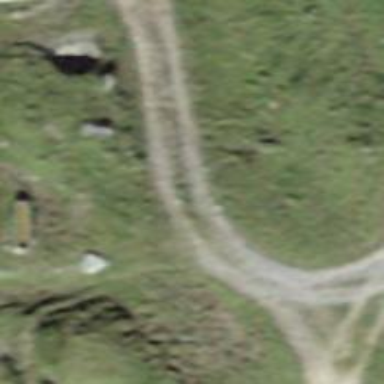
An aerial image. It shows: Gravel track with grade2 tracktype.